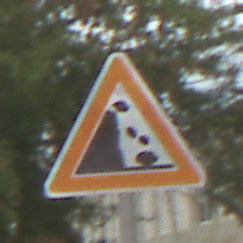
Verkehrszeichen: SteinschlagLinks
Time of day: MorningAfternoon
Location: Outdoor (Suburban)
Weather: PartlyCloudy
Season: NotSpecified
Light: Natural